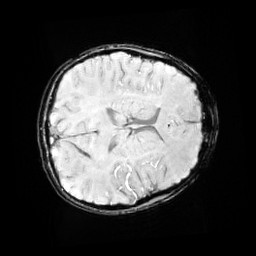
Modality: SWI
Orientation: axial
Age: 11
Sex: male
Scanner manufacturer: siemens
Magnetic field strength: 3 T
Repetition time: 0.027 s
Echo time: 0.02 s